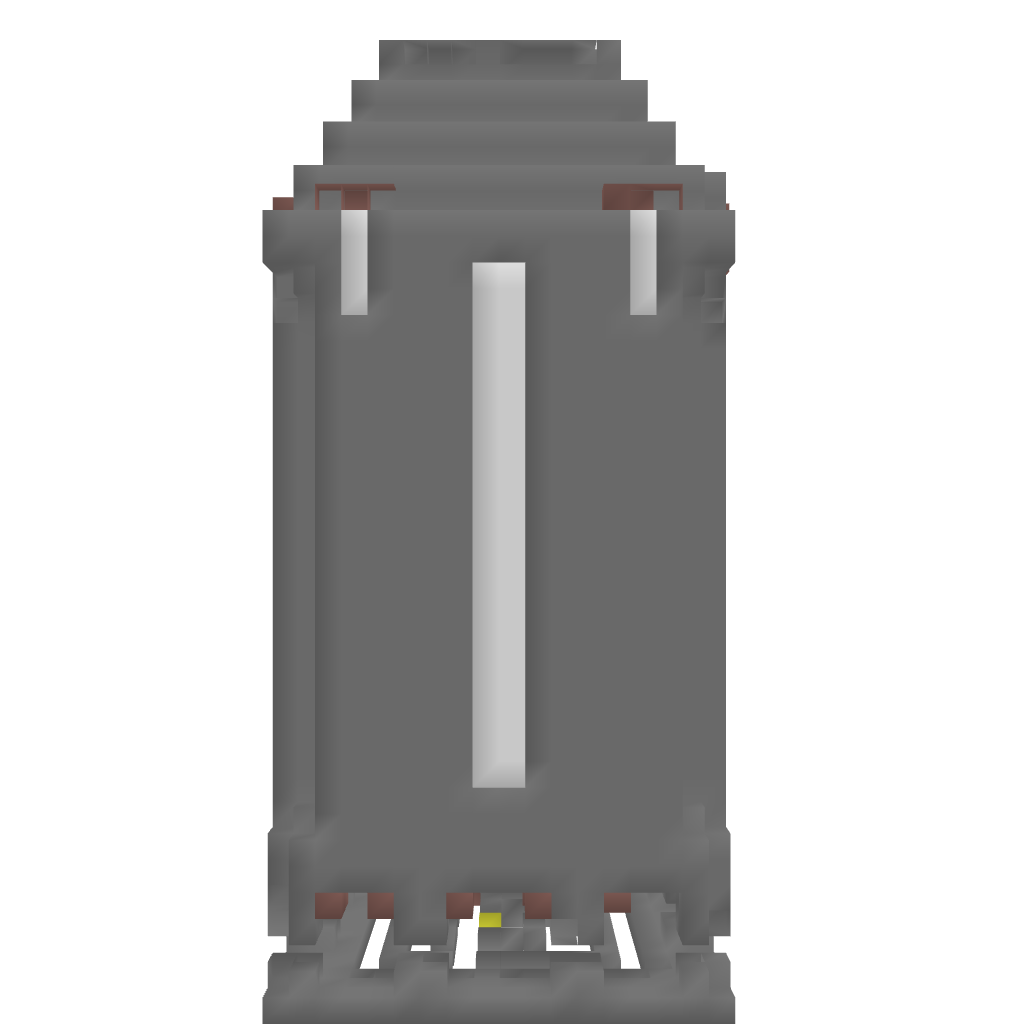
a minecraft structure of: Parkour Office/Library good quality